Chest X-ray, PA view. Patient: 43 years old, sex F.
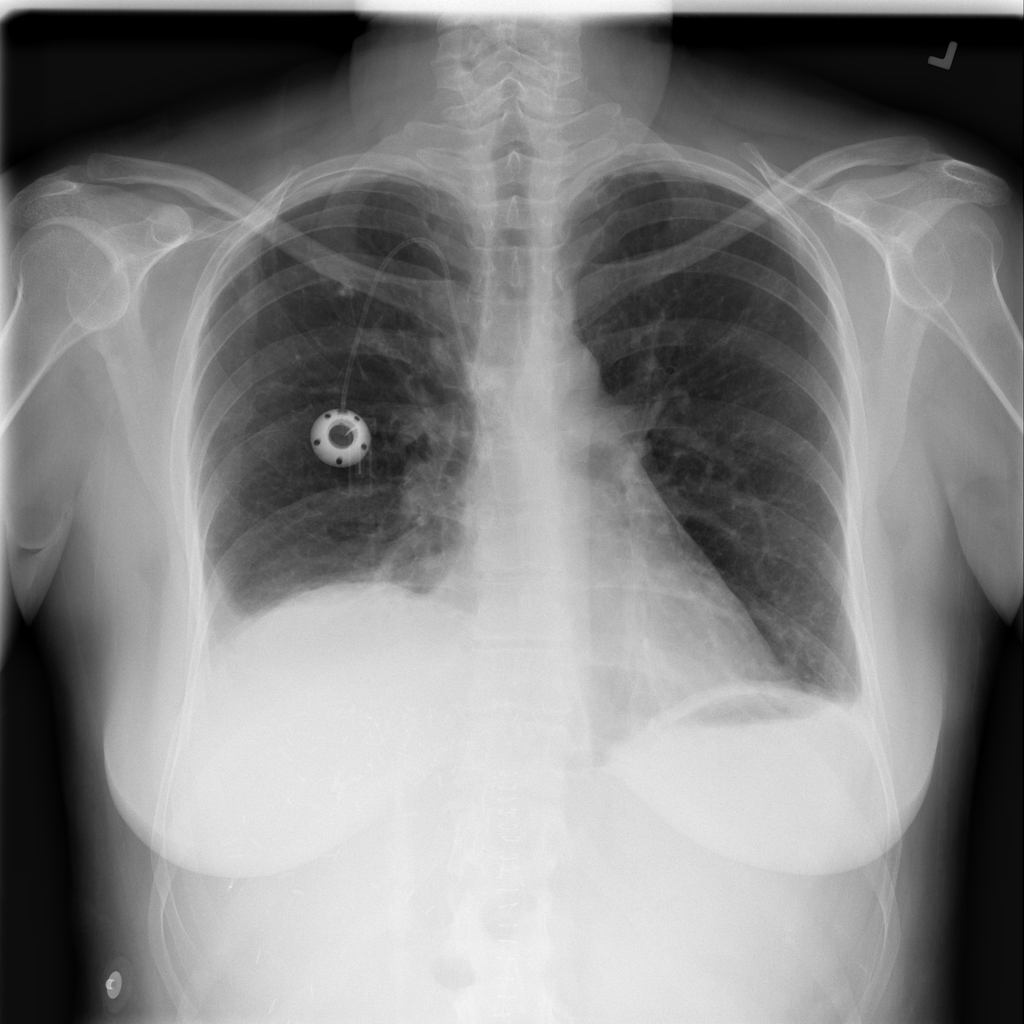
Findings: No Finding